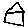
Label: house